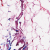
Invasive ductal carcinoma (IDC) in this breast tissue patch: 0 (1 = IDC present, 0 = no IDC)